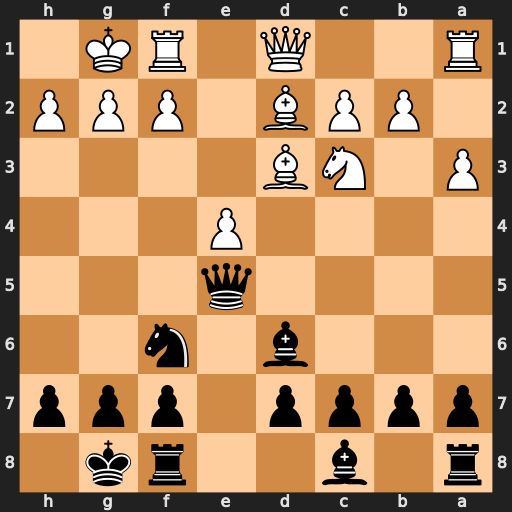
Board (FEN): r1b2rk1/pppp1ppp/3b1n2/4q3/4P3/P1NB4/1PPB1PPP/R2Q1RK1
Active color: b
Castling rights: -
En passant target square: -
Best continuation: Qxh2#